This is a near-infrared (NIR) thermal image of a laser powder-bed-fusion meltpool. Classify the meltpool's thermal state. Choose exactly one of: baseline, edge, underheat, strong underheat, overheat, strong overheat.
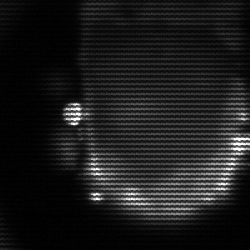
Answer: baseline